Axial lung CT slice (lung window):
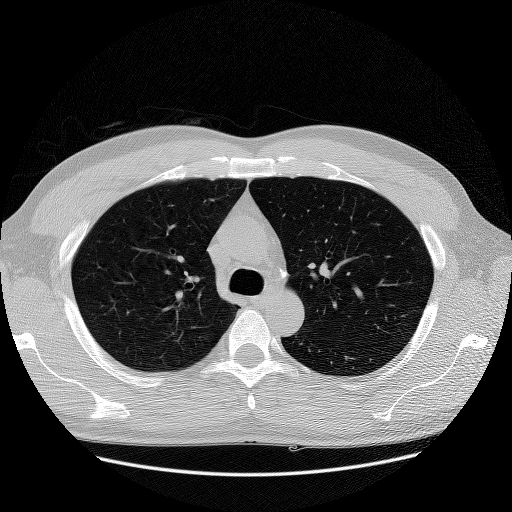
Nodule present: no